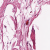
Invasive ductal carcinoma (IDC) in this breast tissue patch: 0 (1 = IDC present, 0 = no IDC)